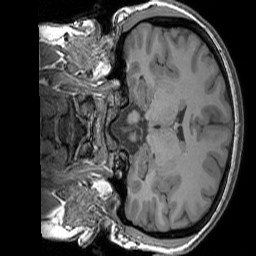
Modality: T1w
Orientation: coronal
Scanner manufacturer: siemens
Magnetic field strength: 3 T
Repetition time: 1.83 s
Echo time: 0.00303 s